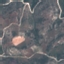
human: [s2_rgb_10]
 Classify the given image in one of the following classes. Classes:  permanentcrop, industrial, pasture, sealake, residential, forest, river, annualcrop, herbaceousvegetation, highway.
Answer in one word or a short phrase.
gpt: HerbaceousVegetation